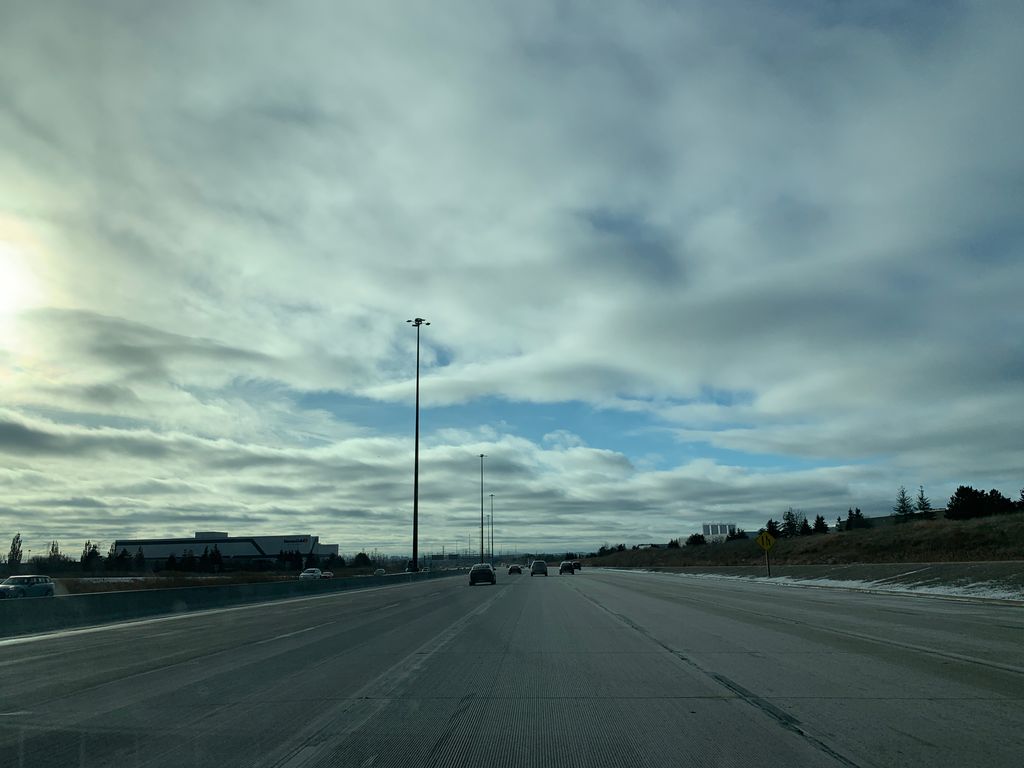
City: toronto